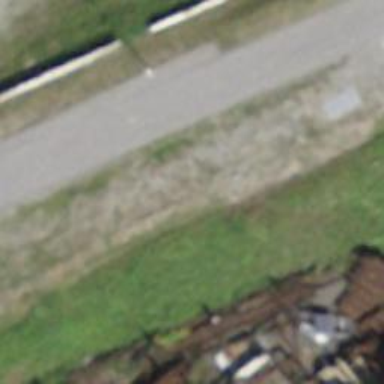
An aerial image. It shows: Abandoned railway.